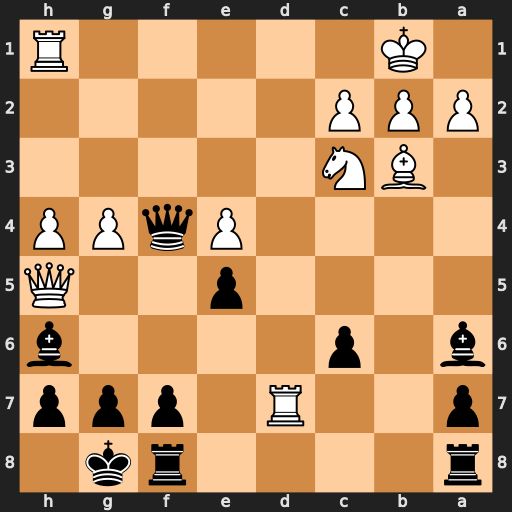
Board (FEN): r4rk1/p2R1ppp/b1p4b/4p2Q/4PqPP/1BN5/PPP5/1K5R
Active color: b
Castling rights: -
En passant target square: -
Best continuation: g6 Qxh6 Qxh6